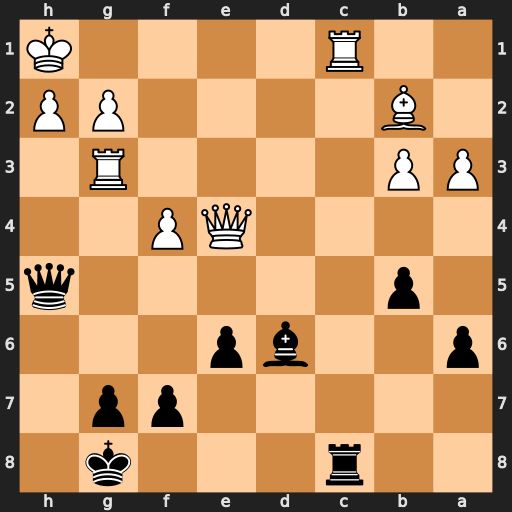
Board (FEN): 2r3k1/5pp1/p2bp3/1p5q/4QP2/PP4R1/1B4PP/2R4K
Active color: b
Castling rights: -
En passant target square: -
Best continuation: Rxc1+ Bxc1 Qd1+ Qe1 Qxe1#